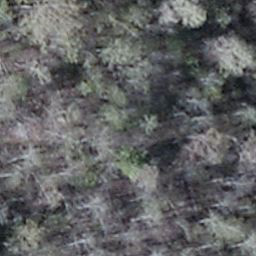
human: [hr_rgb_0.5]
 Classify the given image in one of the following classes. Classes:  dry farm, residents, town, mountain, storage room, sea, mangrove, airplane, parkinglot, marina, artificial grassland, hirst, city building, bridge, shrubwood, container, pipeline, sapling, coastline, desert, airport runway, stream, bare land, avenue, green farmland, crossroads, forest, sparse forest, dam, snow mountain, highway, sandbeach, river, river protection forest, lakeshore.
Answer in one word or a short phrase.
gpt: shrubwood